Question: I Am using WkhtmlToImage to render a web page to an image. When I run it from the command line everything works great. However, when I run it from a process started from my web app it doesn't.
I have verified that the arguments I am using are the same. The only difference I can see is that when I run it from the command line I save the file to disk, and when I do it from the web app I am using stdOut and returning the byte array. Does anyone know why this is happening? I am using '11.0-rc2'
'''
//taken from the Rotativa library - https://github.com/webgio/Rotativa/
private static byte[] Convert(string wkhtmltopdfPath, string switches, string html)
{
// switches:
// "-q" - silent output, only errors - no progress messages
// " -" - switch output to stdout
// "- -" - switch input to stdin and output to stdout
switches = "-q " + switches + " -";
// generate PDF from given HTML string, not from URL
if (!string.IsNullOrEmpty(html))
{
switches += " -";
html = SpecialCharsEncode(html);
}
var proc = new Process
{
StartInfo = new ProcessStartInfo
{
FileName = Path.Combine(wkhtmltopdfPath, "wkhtmltoimage.exe"),
Arguments = switches,
UseShellExecute = false,
RedirectStandardOutput = true,
RedirectStandardError = true,
RedirectStandardInput = true,
WorkingDirectory = wkhtmltopdfPath,
CreateNoWindow = true
}
};
proc.Start();
// generate PDF from given HTML string, not from URL
if (!string.IsNullOrEmpty(html))
{
using (var sIn = proc.StandardInput)
{
sIn.WriteLine(html);
}
}
var ms = new MemoryStream();
using (var sOut = proc.StandardOutput.BaseStream)
{
byte[] buffer = new byte[4096];
int read;
while ((read = sOut.Read(buffer, 0, buffer.Length)) > 0)
{
ms.Write(buffer, 0, read);
}
}
string error = proc.StandardError.ReadToEnd();
if (ms.Length == 0)
{
throw new Exception(error);
}
proc.WaitForExit();
return ms.ToArray();
}
'''

I found it is a known issue with the library when using stdOut in windows. If anyone has any ideas I am all ears.
<URL>
<URL>
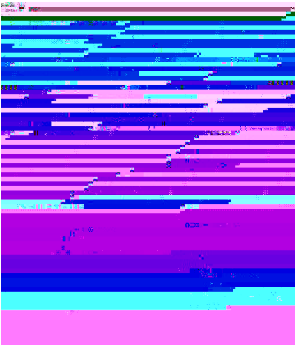
Answer: You'd better use I/O files for the 'wkhtmltoimage.exe' process instead of I/O streams:
'''
public static byte[] Convert(string wkhtmltopdfPath, string switches, string html)
{
using (var tempFiles = new TempFileCollection())
{
var input = tempFiles.AddExtension("htm");
var output = tempFiles.AddExtension("jpg");
File.WriteAllText(input, html);
switches += string.Format(" -f jpeg {0} {1}", input, output);
var psi = new ProcessStartInfo(Path.Combine(wkhtmltopdfPath, "wkhtmltoimage.exe"))
{
UseShellExecute = false,
CreateNoWindow = true,
Arguments = switches
};
using (var process = Process.Start(psi))
{
process.WaitForExit((int)TimeSpan.FromSeconds(30).TotalMilliseconds);
}
return File.ReadAllBytes(output);
}
}
'''
and then:
'''
byte[] result = Convert(
@"c:\Program Files (x86)\wkhtmltopdf",
"",
File.ReadAllText("test.htm")
)
'''